Question: I have a custom dialog view having a list view in its content.
I have set a onItemClickListener on the list but its not working...
Can anyone have any idea on this, please help.
here is my code.
'''
dialog = new Dialog(context);
customDialogAdapter = new CustomDialogListAdapter(context,PaymentInfo.creditCardTypes);
dialog.setContentView(R.layout.custom_dialog);
list = (ListView) dialog.findViewById(R.id.custom_list);
list.setAdapter(customDialogAdapter);
// Recognizing custom layout parameters.
list.setOnItemClickListener(new OnItemClickListener() {
@Override
public void onItemClick(AdapterView<?> arg0, View arg1, int position,
long arg3) {
System.out.println("Clicked on list...!");
tv = (TextView) arg1.findViewById(R.id.text);
radio = (RadioButton) arg1.findViewById(R.id.radio);
radio.setChecked(true);
System.out.println("You Clicked on "+tv.getText().toString());
dialog.dismiss();
}
});
'''
shap shot.

Thanks in advance...!
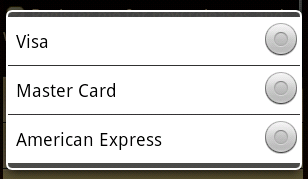
Answer: I found a solution to my problem..
That i am setting a listener in adapter which is giving me the list view.
Now its Working. :)